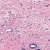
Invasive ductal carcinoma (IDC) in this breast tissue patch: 1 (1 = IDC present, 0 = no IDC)